Question: When using the "basic fitting" tool, one has the opportunity once the "fitting" done to evaluate/estimate a value at certain points. I was only able to reproduce this until the plotting part. I cannot figure out how to reproduce the "Evaluate" function programmatically so that I can estimate the value of certain points and use them in my code. The only way I can achieve this for now, is through the GUI i.e from the Figure window's main menu: "tools >> basic fitting"

I am not sure I am making myself clear enough, but please do not hesitate to ask if you need more information.
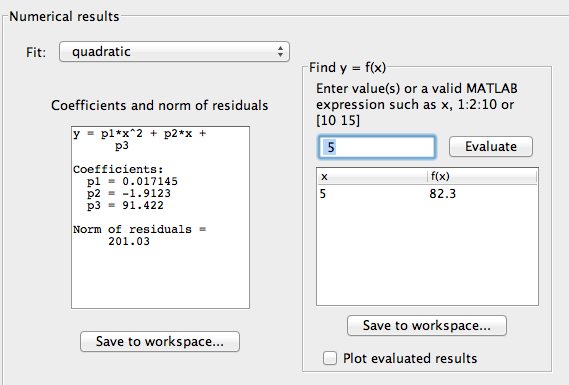
Answer: The answer to your question depends on the specific type of model you are fitting. It is not clear from your question if you are just interested in polynomial fitting or something more complicated. For polynomials you can use the 'polyfit' function to get the coefficients and the 'polyval' function to evaluate at certain points.
'''
%construct a test signal
x = linspace(0,1,100)';
signal = 5*x.^2 + x + 0.5;
noise = 0.1*rand(100,1);
y = signal + noise;
%Plot function
plot(x,[signal,y]);
%Polynomial fitting
n = 2; % order of polynomial
coeff = polyfit(x,y,n) % I get 5.0295, 0.9786, 0.5512
%Evaluate at a certain set of points
x1 = 2.3;
polyval(coeff,x1)
'''
If you are fitting a more complicated model, then you will have to use 'cfit' to do the fitting which will give you a fit object. You have to pass that fit object to the function 'feval' to evaluate the function at a specific point. Check out the documentation for these functions to learn more.